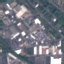
Land use / land cover: Industrial